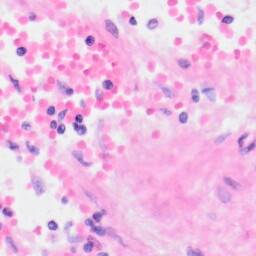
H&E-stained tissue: Kidney